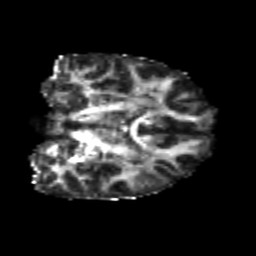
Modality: FA
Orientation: coronal
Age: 20
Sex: male
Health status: healthy
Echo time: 0.074 s